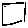
Label: square